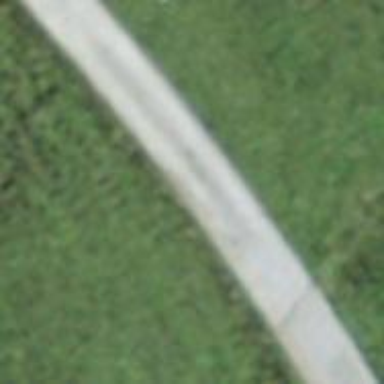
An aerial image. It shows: Compacted track with grade2 surface.